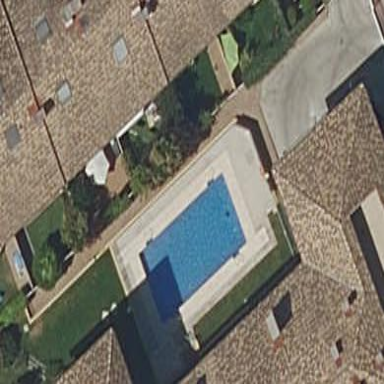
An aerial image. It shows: Swimming pool located in leisure land.